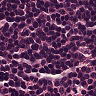
Metastatic tissue present: no